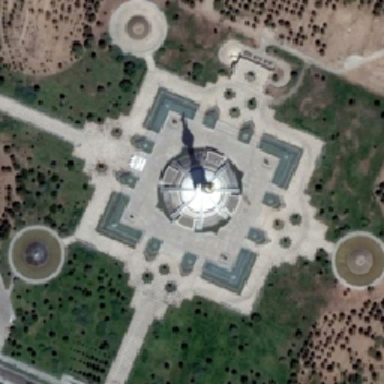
There is a round building in the center of the square square .